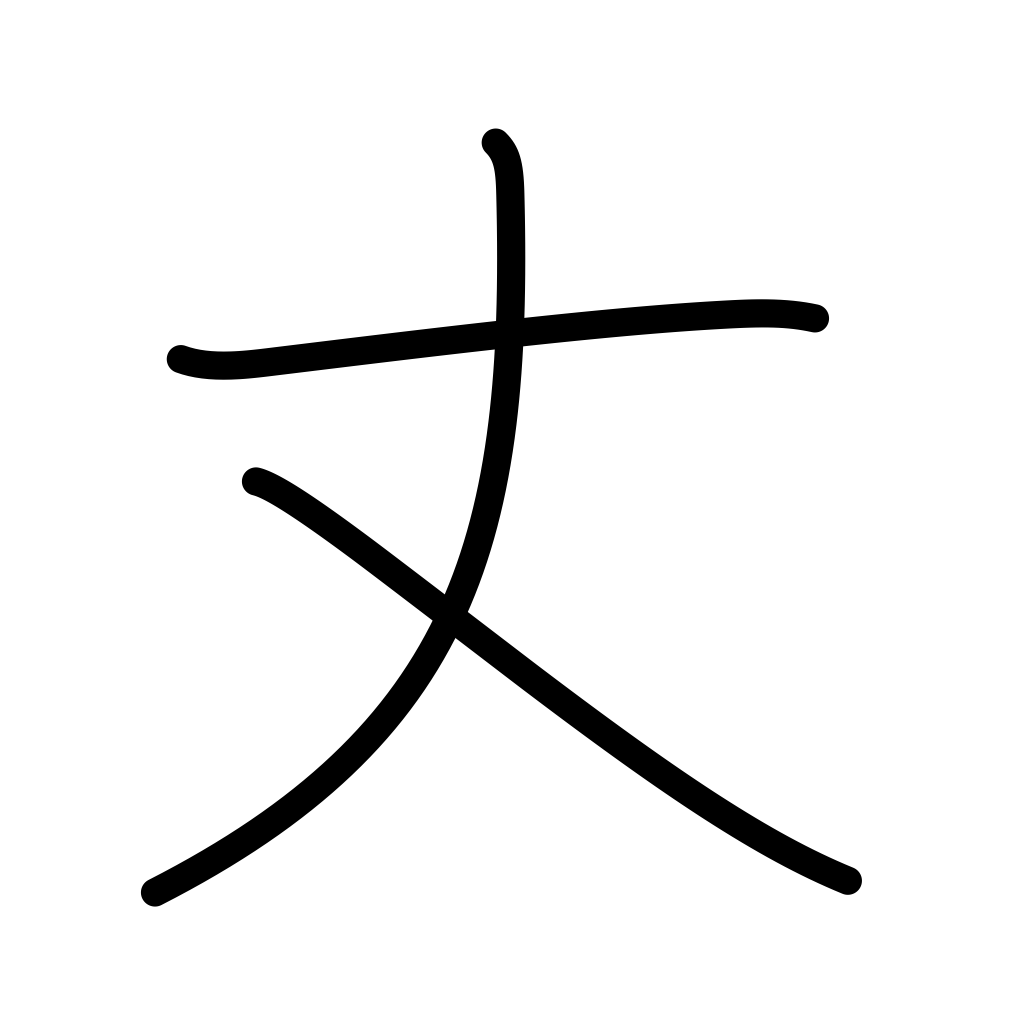
Meaning: length, ten shaku, measure, Mr., Ms., height, stature, only, that's all, merely